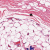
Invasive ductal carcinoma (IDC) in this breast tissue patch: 0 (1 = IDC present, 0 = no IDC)